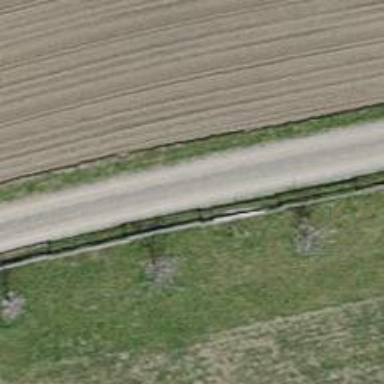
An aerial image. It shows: Compacted track with grade2 level.